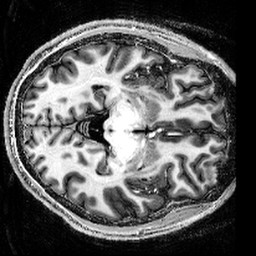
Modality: T1w
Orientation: axial
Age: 21
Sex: male
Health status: healthy
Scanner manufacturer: siemens
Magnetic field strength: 9.4 T
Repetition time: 6 s
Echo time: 0.0023 s